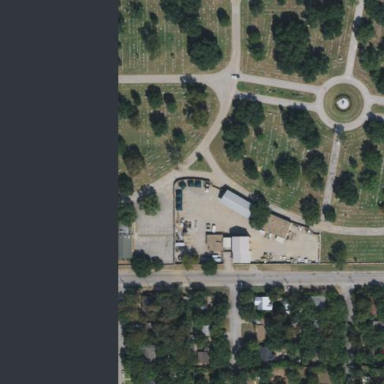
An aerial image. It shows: Grave yard.